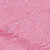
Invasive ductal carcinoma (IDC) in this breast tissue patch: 0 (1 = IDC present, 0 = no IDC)